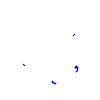
Particle: proton